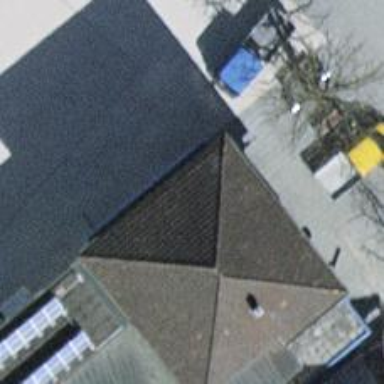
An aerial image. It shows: Post box is visible.